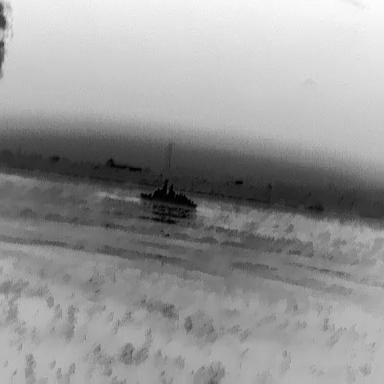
There is a warship in the infrared image.